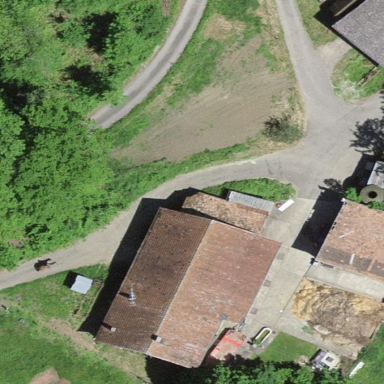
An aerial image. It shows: Farmyard area.